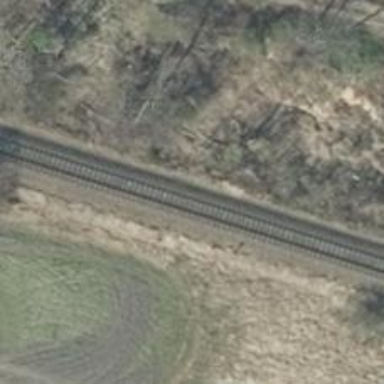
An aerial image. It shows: Solitary milestone along the railway.